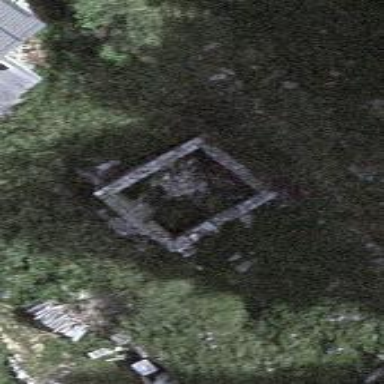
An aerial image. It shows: Historic building now in ruins.